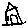
Label: house